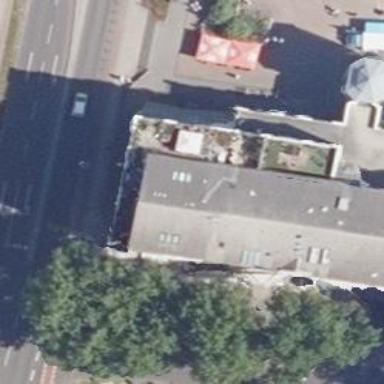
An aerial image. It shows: Fast food establishment.